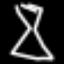
Label: hourglass